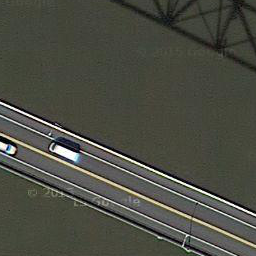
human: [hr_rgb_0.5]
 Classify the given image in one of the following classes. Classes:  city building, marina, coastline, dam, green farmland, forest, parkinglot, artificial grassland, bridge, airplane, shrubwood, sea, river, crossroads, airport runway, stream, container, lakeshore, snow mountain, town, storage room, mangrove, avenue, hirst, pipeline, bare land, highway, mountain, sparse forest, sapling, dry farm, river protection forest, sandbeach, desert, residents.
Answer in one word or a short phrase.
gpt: bridge